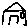
Label: house